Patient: sex M, age 65
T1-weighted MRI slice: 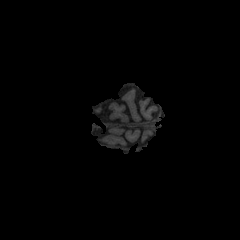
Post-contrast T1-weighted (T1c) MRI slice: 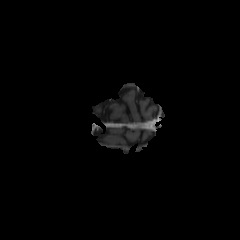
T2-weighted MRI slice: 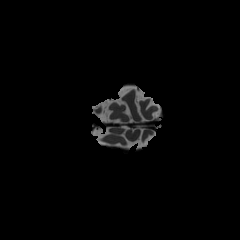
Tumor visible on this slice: no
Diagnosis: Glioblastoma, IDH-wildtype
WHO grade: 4